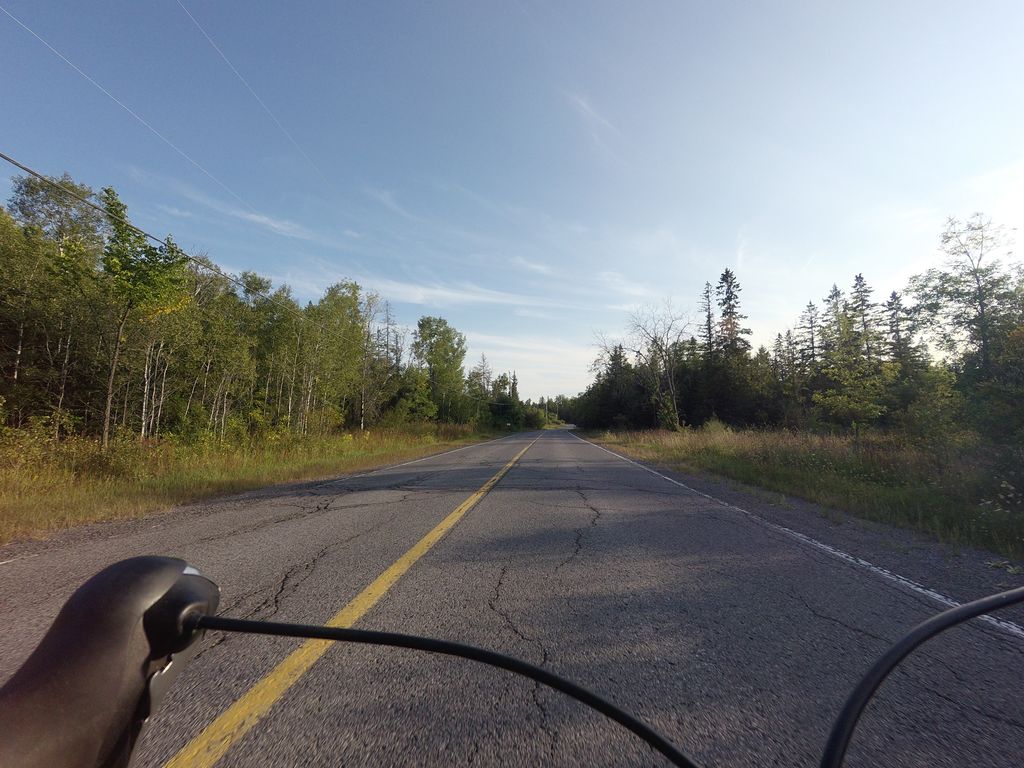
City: ottawa-gatineau